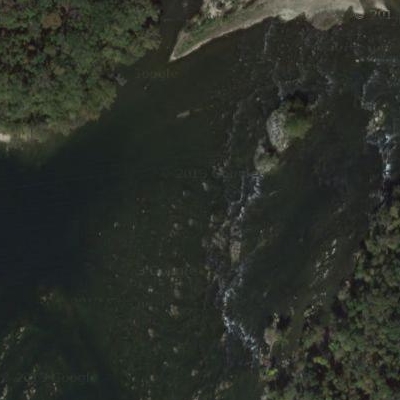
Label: RiverLake